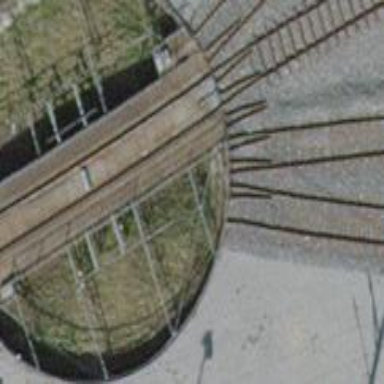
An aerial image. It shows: Railway turntable in service yard.